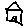
Label: house